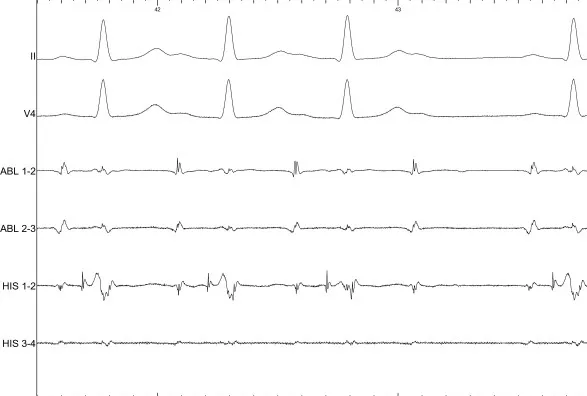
A; His catheter recording confirms a supra-hisian block. Note the absence of a His potential following the atrial activity after the third QRS complex.
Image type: electrography (ekg)